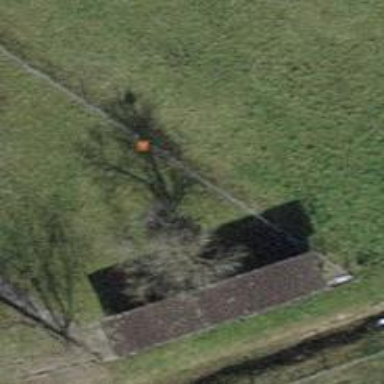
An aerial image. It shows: Orange aerial marker.